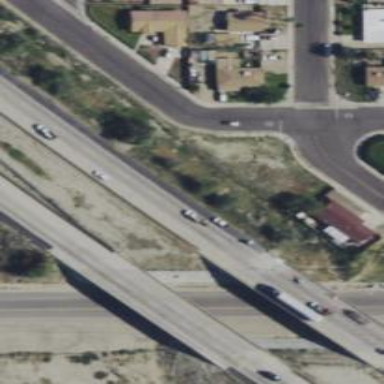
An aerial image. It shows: Bridge over motorway.